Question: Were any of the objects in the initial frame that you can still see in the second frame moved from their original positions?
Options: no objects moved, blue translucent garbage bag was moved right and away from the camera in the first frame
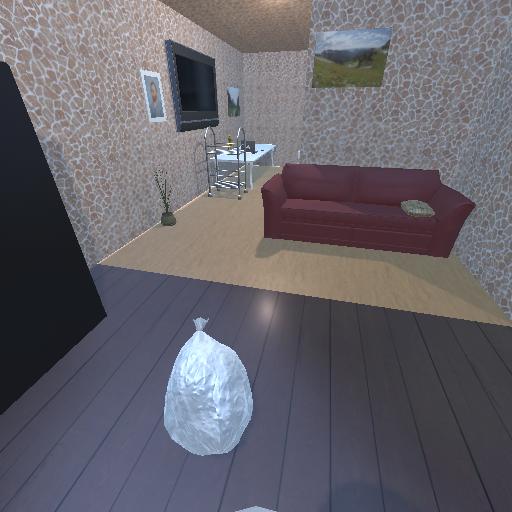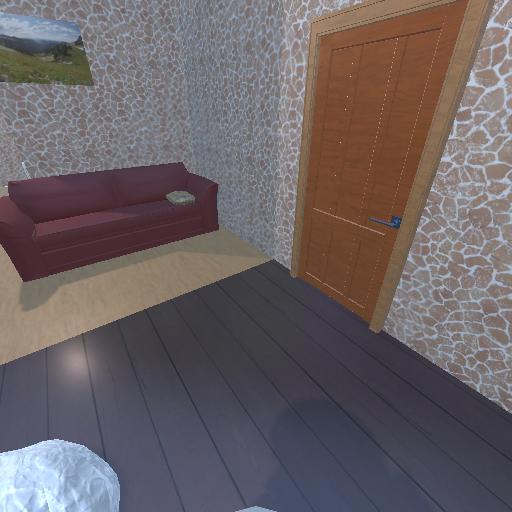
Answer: no objects moved